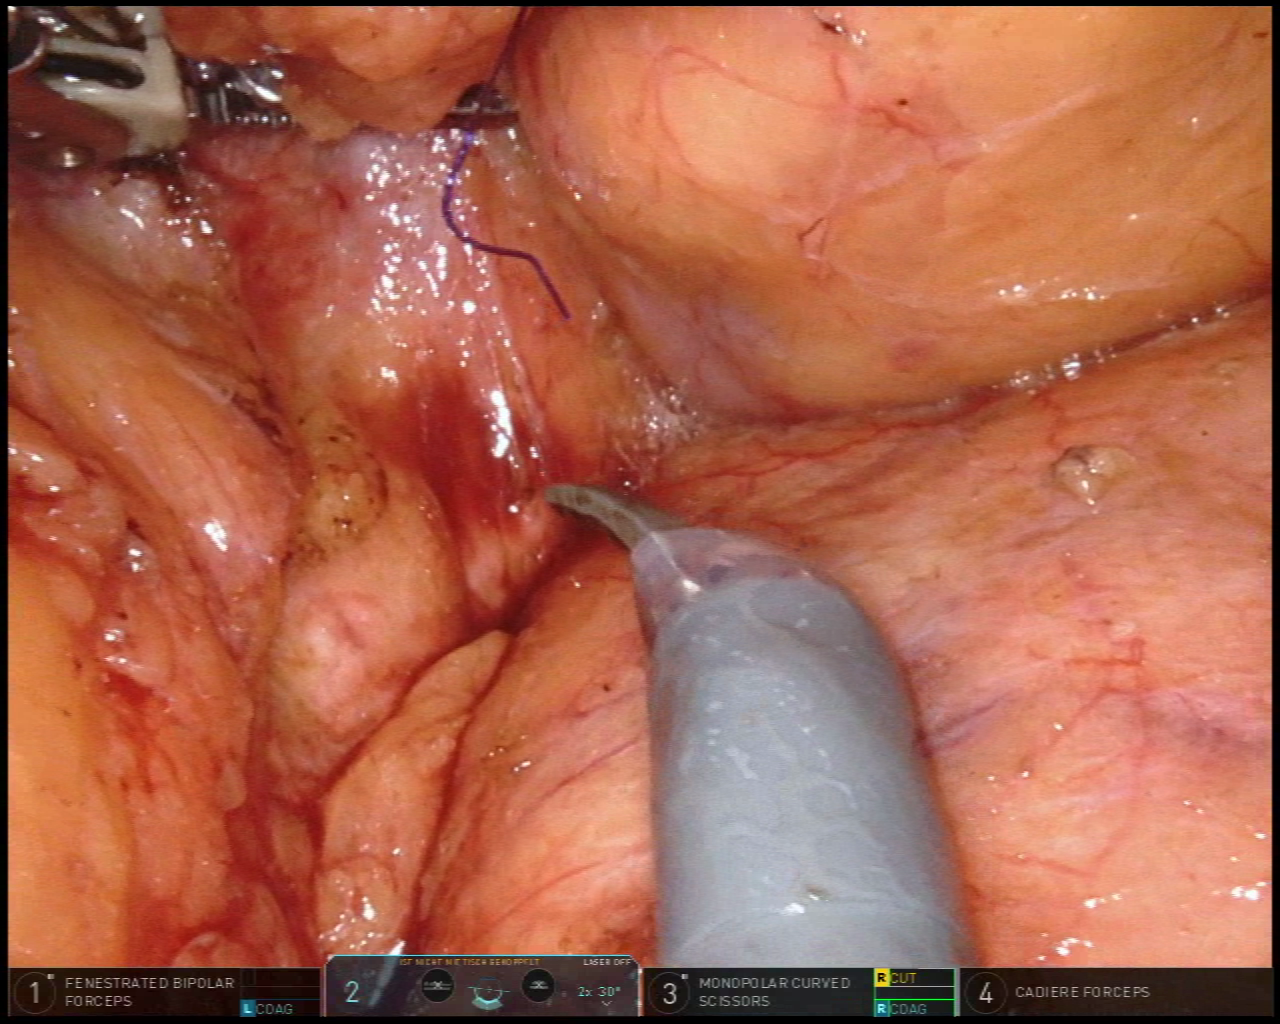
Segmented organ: pancreas
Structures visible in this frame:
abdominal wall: no
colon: yes
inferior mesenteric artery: no
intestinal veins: no
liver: no
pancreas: yes
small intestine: no
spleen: no
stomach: no
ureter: no
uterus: no
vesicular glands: no